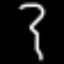
Label: squiggle